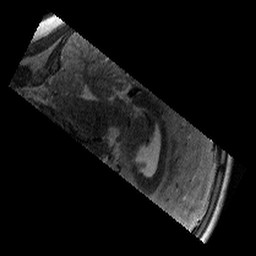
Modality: T2w
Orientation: sagittal
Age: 9
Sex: male
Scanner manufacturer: siemens
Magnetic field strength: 3 T
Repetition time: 9.23 s
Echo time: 0.067 s